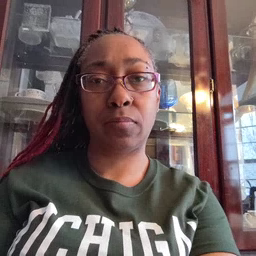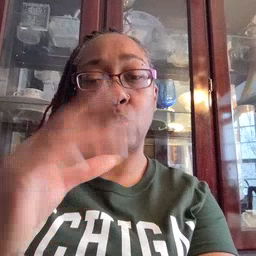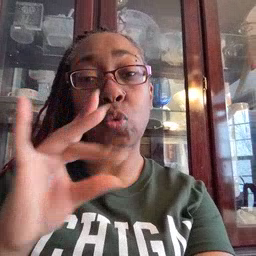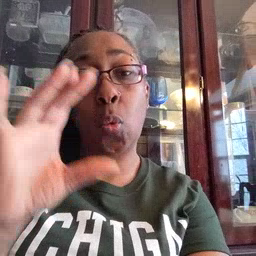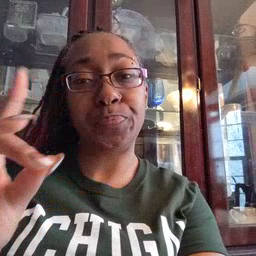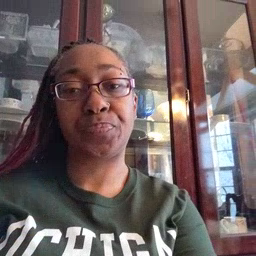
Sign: story